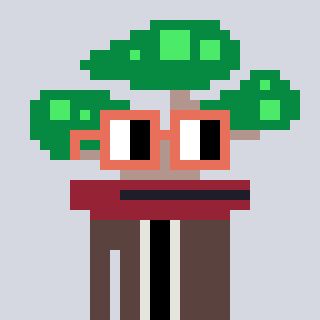
a pixel art character with square orange glasses, a bonsai-shaped head and a darkbrown-colored body on a cool background